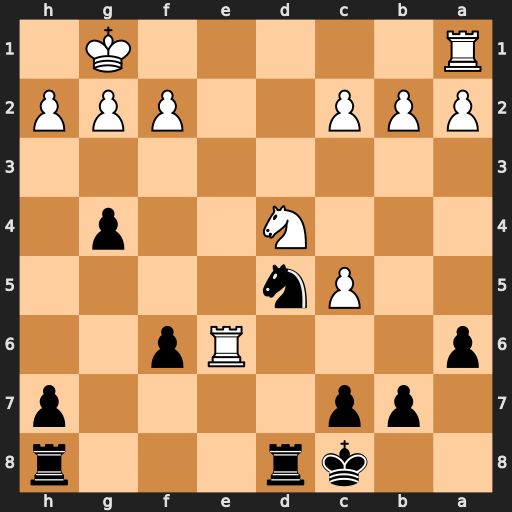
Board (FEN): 2kr3r/1pp4p/p3Rp2/2Pn4/3N2p1/8/PPP2PPP/R5K1
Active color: b
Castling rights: -
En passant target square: -
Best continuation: Nf4 Rxf6 Rxd4